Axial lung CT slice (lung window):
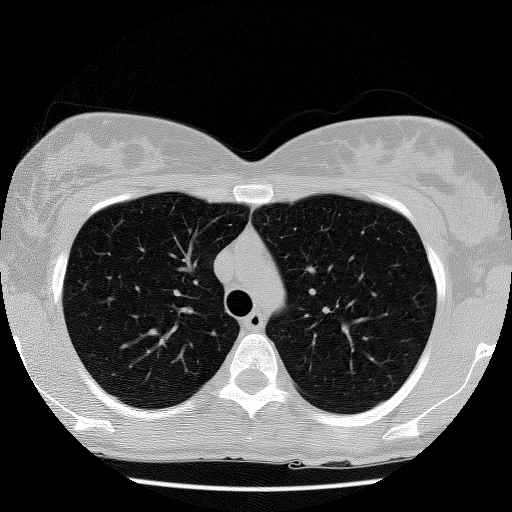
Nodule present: no